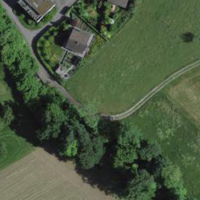
EUNIS habitat code: 24
Species observed at this site:
Cerastium tomentosum